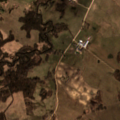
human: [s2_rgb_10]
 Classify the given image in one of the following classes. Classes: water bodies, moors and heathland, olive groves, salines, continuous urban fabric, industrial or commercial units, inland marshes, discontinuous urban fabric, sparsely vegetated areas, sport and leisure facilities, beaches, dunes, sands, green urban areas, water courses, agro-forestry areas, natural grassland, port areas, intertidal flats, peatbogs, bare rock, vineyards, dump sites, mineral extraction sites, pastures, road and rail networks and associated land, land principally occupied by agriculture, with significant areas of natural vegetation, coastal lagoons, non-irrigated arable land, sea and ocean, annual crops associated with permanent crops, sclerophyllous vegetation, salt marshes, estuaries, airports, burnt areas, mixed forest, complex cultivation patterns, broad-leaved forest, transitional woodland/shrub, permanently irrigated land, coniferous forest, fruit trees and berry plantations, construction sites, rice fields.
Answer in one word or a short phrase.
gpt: non-irrigated arable land, pastures, complex cultivation patterns, land principally occupied by agriculture, with significant areas of natural vegetation, broad-leaved forest, coniferous forest